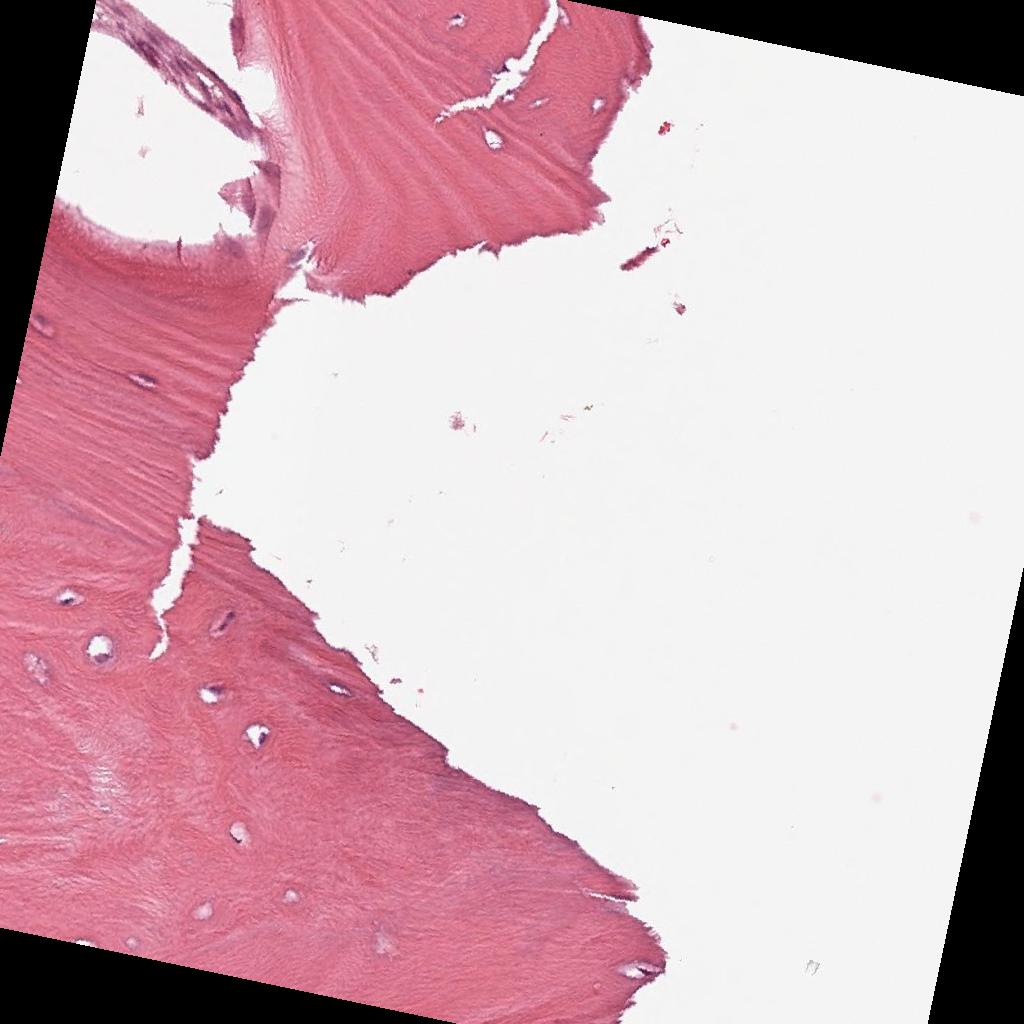
Label: Non-Tumor